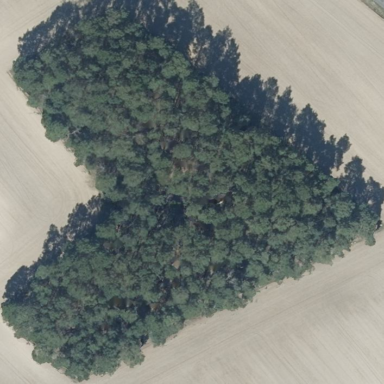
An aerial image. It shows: Forest area.